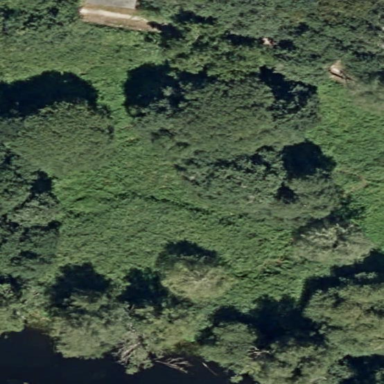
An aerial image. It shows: Area covered in scrub vegetation.